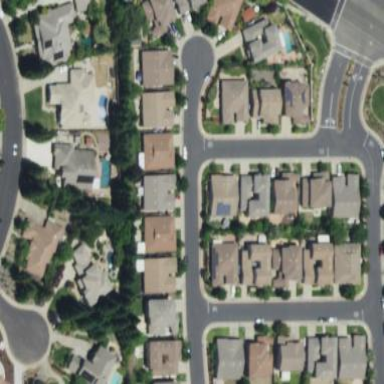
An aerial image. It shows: Sidewalk.